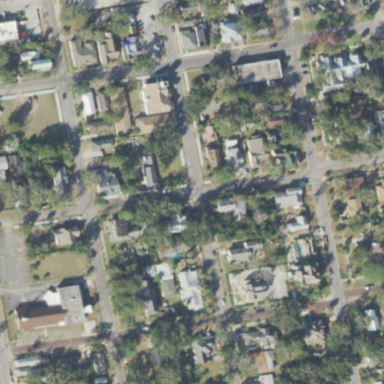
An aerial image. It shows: Residential area composed of single-family homes.